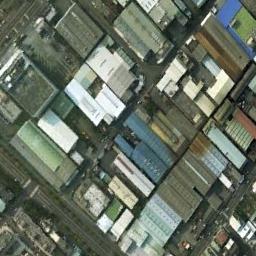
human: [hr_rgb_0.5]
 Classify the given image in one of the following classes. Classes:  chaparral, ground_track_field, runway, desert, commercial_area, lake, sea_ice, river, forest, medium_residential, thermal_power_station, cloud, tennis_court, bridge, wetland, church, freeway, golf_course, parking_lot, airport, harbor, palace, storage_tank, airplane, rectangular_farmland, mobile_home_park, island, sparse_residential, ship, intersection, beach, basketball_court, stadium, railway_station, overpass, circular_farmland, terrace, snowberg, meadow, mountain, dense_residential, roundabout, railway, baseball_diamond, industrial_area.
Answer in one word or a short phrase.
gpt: industrial_area